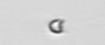
Label: nanoplankton_mix